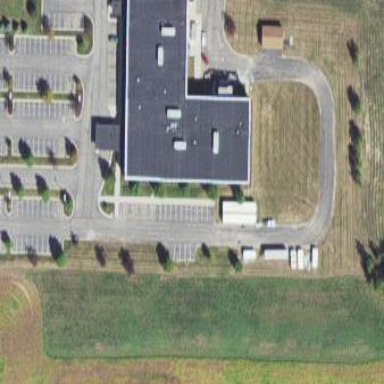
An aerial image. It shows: Clinic building providing healthcare services.